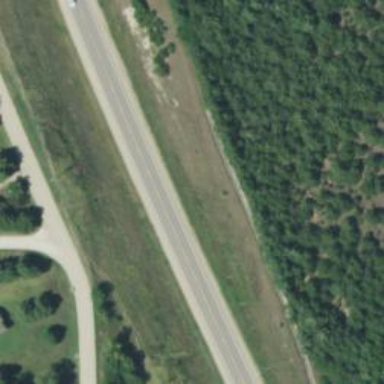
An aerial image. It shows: Primary road with asphalt surface.